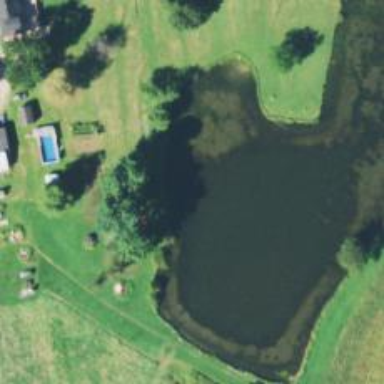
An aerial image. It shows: Serene pond surrounded by nature.